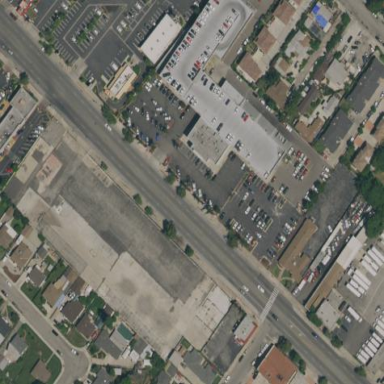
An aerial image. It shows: Commercial building used for car-related activities.